Aerial crown-view tile of a tropical tree (Barro Colorado Island, Panama), acquired 20241216:
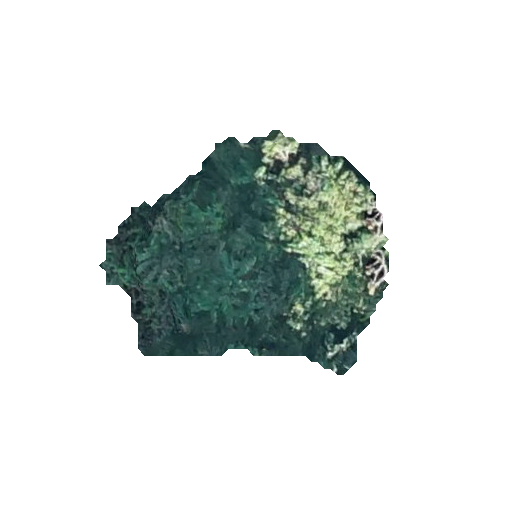
Species: Dendropanax arboreus
GBIF accepted scientific name: Dendropanax arboreus
Crown area: 70.534 m²